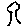
Label: tree